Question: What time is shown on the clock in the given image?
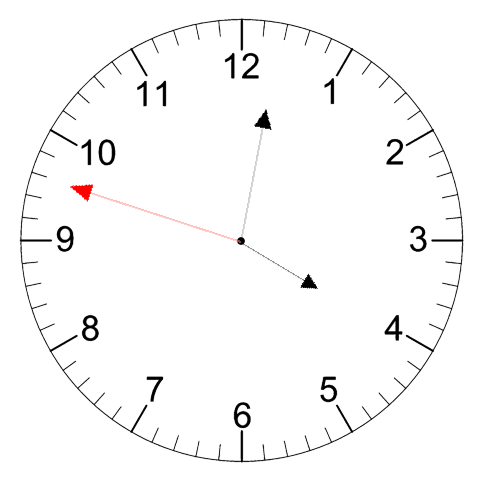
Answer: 04:01:48